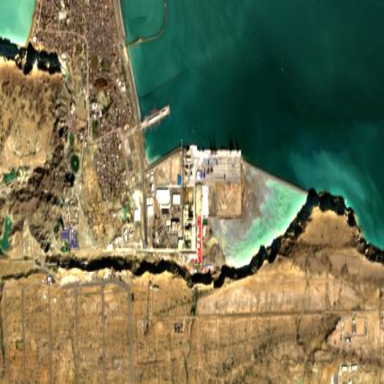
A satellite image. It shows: Industrial area designated as port.